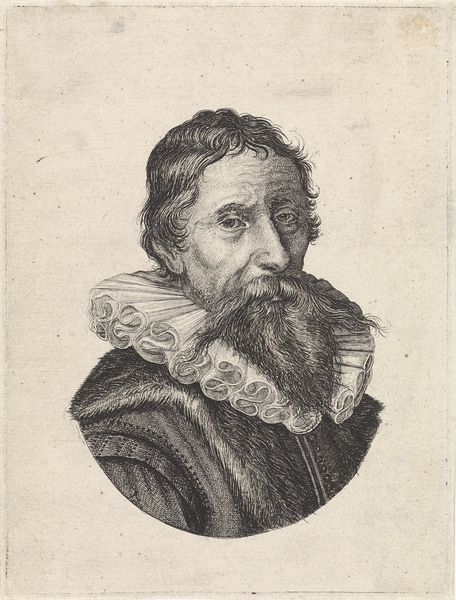
Titel: Portret van Johan Fonteyn
Künstler: Jan Harmensz. Muller
Standort: Amsterdam
Institution: Rijksmuseum
Schlagwörter: mann, zeichnung, bart, pelz, halskrause, portrait, oval, barbe, homme, halbprofil, dessin, fraise, col, estampe, xvi, fourrure, médaillon, 3/4 face, vieuz